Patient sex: M
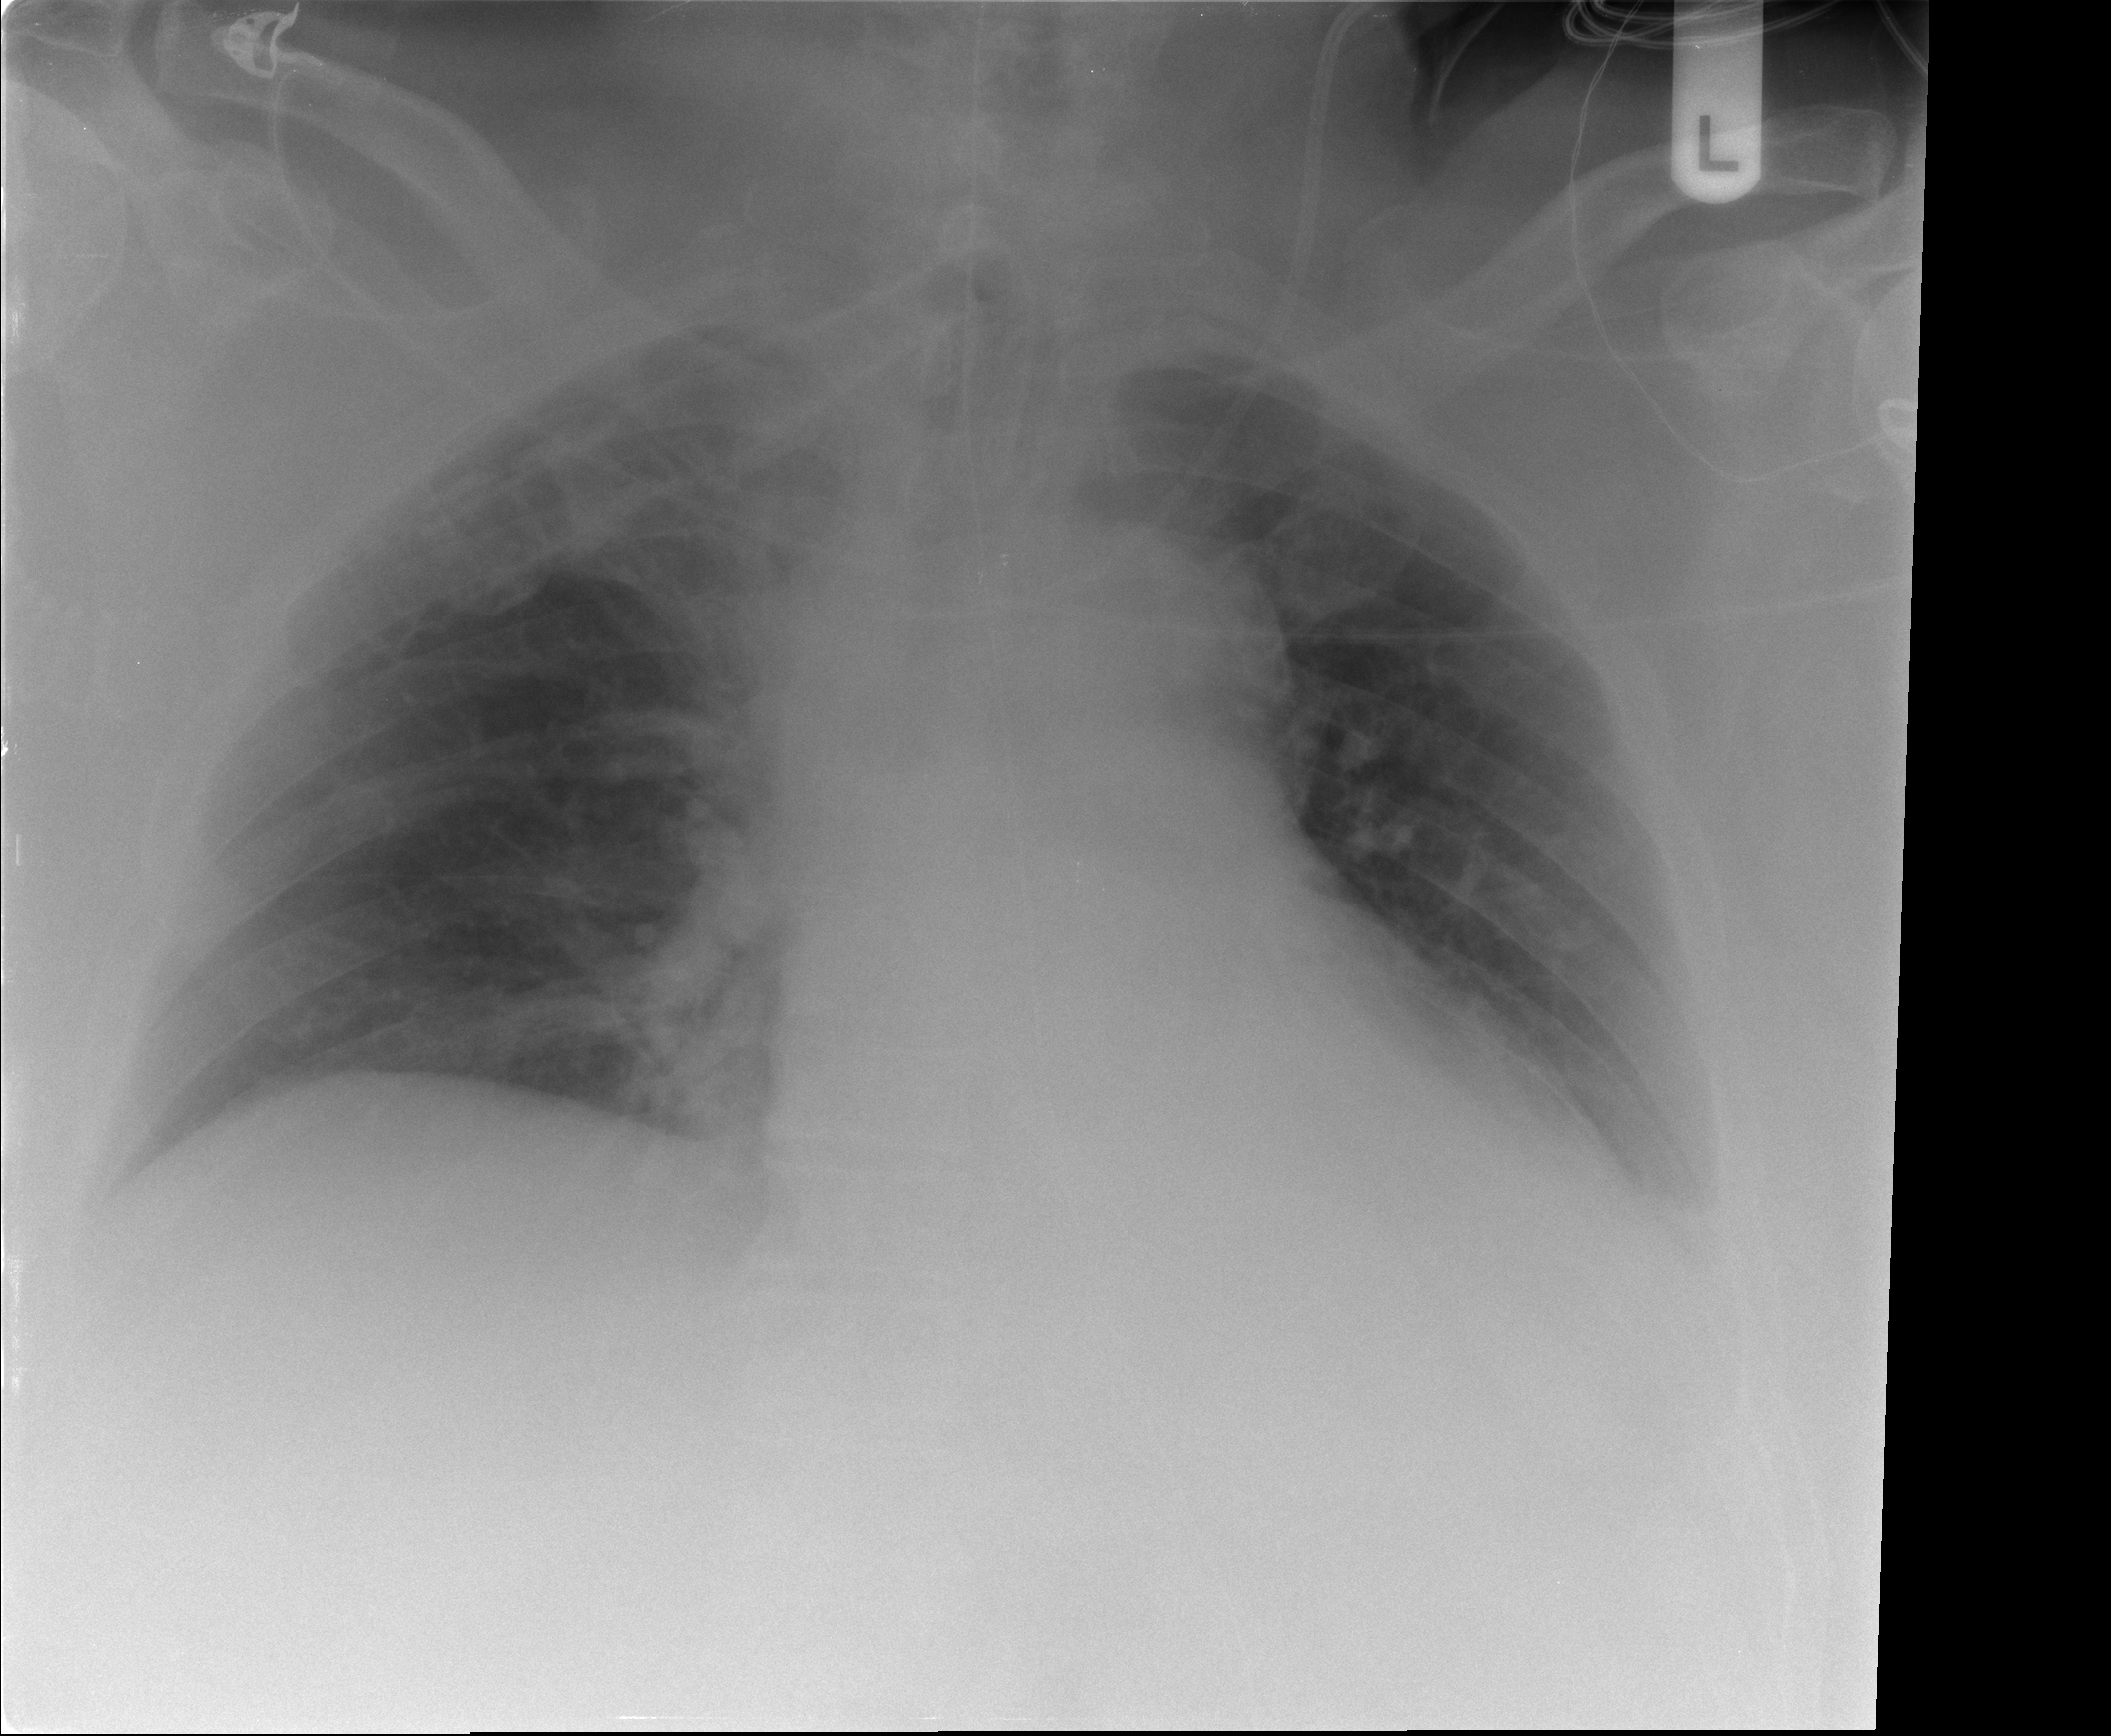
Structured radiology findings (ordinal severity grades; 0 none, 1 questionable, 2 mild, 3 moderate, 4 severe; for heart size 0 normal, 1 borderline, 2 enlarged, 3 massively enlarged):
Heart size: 2
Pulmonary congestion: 0
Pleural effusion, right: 0
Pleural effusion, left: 0
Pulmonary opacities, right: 0
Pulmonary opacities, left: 0
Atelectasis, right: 2
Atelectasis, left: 2